Field crop: maize
Growth stage: 2
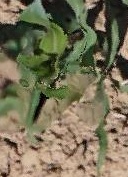
Species: maize